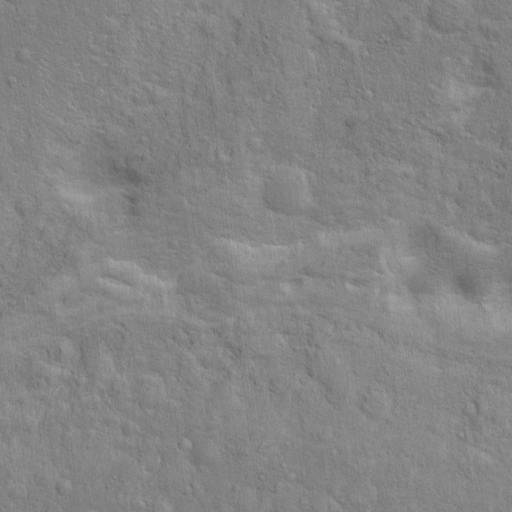
Classes present: Background, Cone